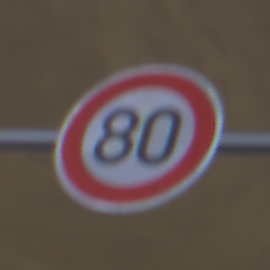
Verkehrszeichen: Geschwindigkeit80
Umgebung: Roofed, Underpass
Tageszeit: Midday
Wetter: Clear
Licht: Natural
Jahreszeit: NotSpecified
Kontrast: LowContrast